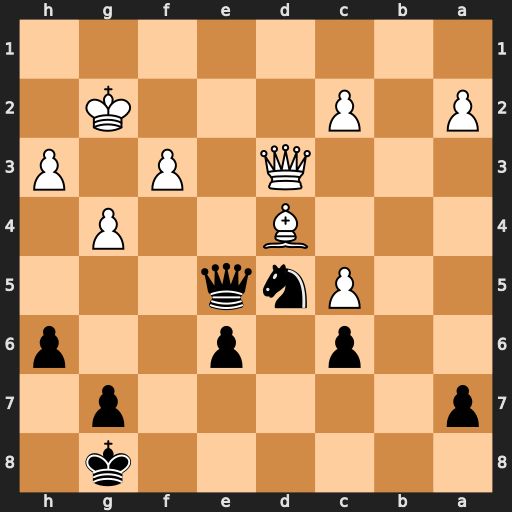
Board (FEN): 6k1/p5p1/2p1p2p/2Pnq3/3B2P1/3Q1P1P/P1P3K1/8
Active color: b
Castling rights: -
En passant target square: -
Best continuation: Nf4+ Kf1 Nxd3 Bxe5 Nxe5